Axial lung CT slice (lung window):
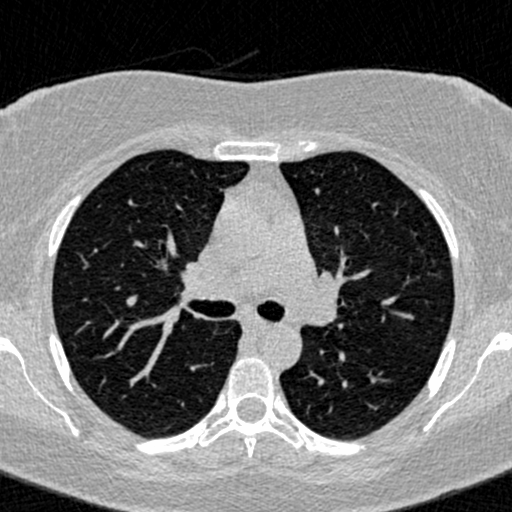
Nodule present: no